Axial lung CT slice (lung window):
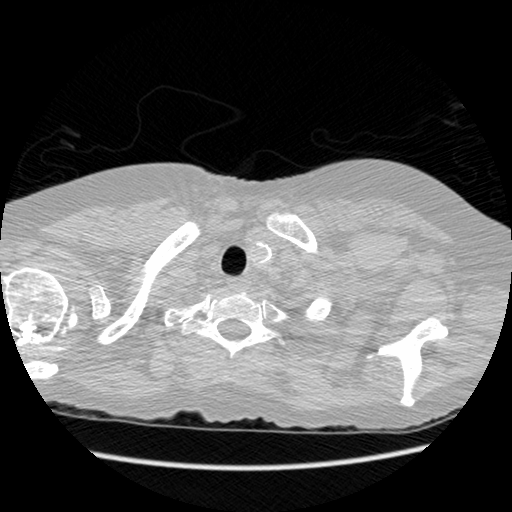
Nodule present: no